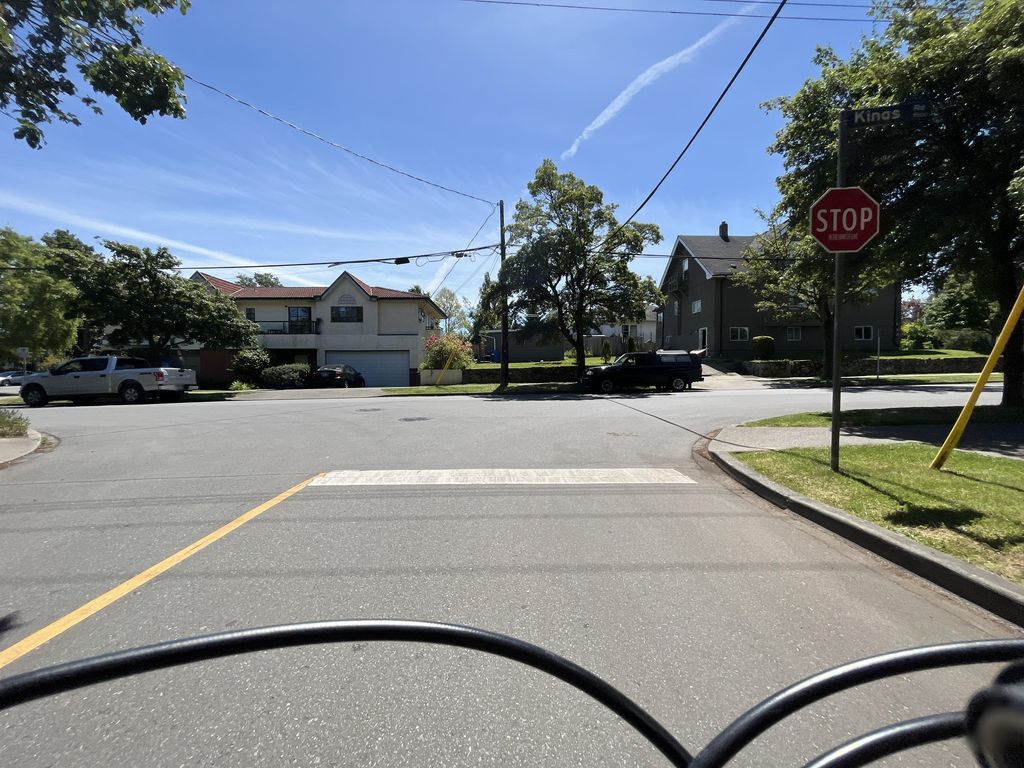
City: victoria